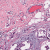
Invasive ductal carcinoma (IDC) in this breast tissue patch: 1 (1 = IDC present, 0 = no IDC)